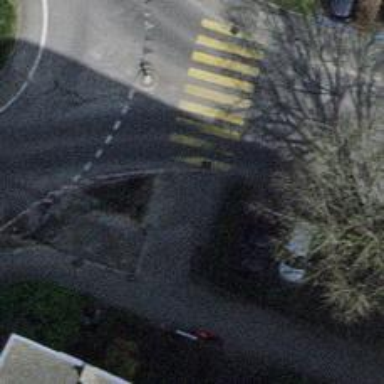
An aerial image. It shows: Uncontrolled road crossing with pedestrian island.